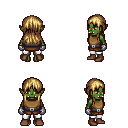
a pixel art fantasy rpg character, female body template, orc, green skin, leather chest armor, white pants, blonde unkempt hairstyle, metal gloves, brown shoes, four views (front, back, left, right), 2x2 character sprite sheet, small pixel art, hard edges, no anti-aliasing